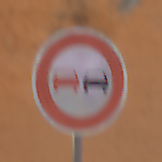
Verkehrszeichen: Ueberholverbot
Umgebung: Outdoor, Urban
Tageszeit: Midday
Wetter: Overcast
Licht: Natural
Jahreszeit: NotSpecified
Kontrast: LowContrast